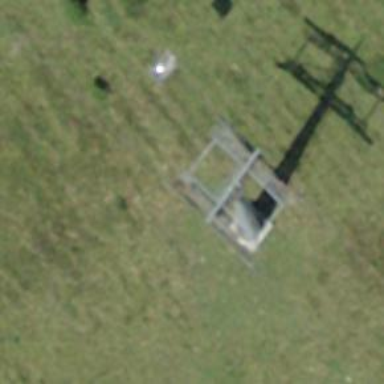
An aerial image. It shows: Pylon for aerialway.